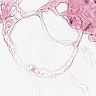
Metastatic tissue present: no